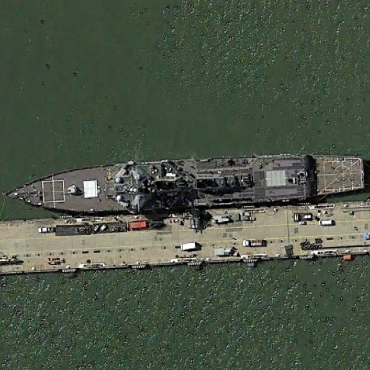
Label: destroyer